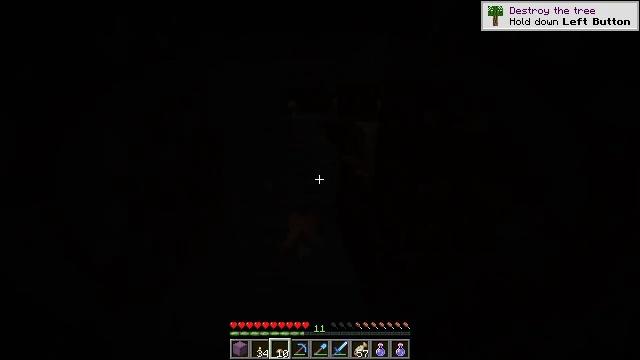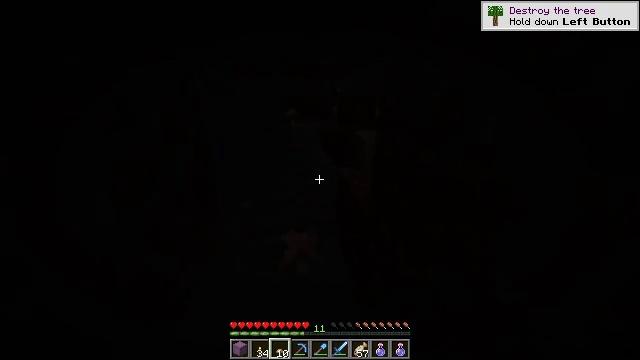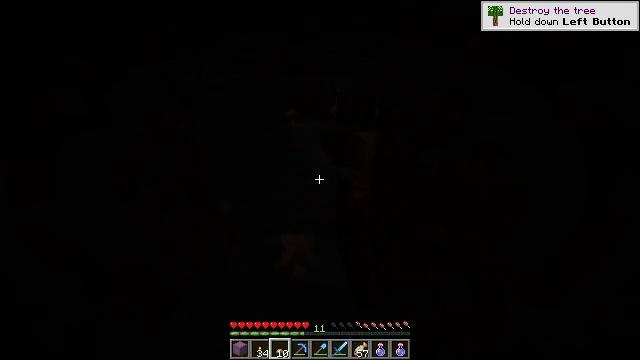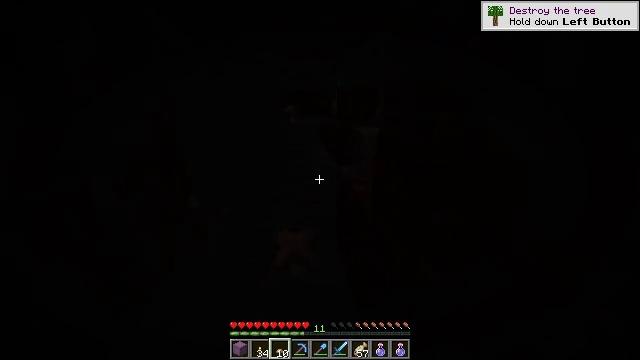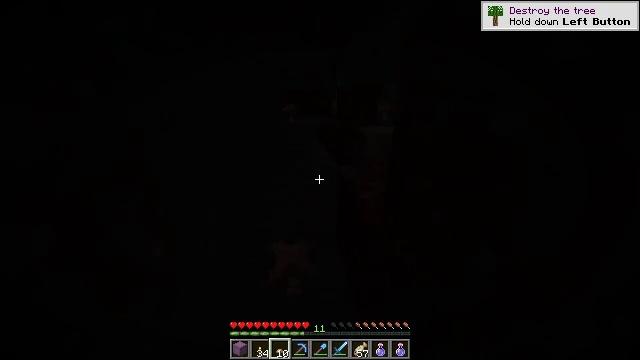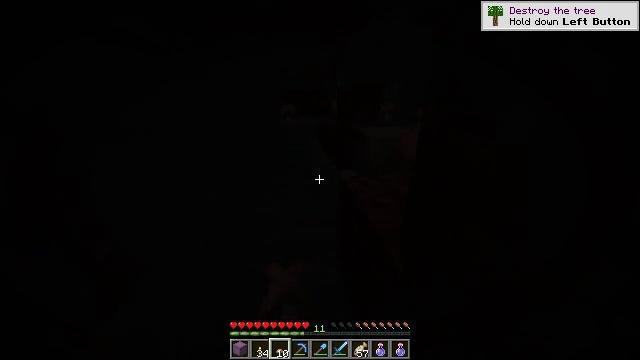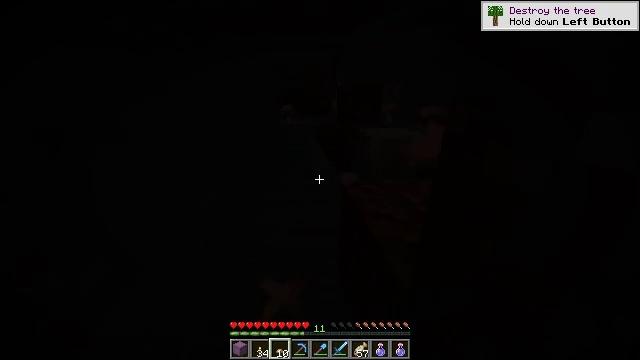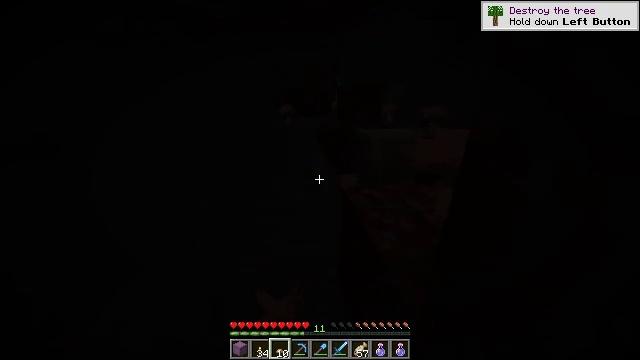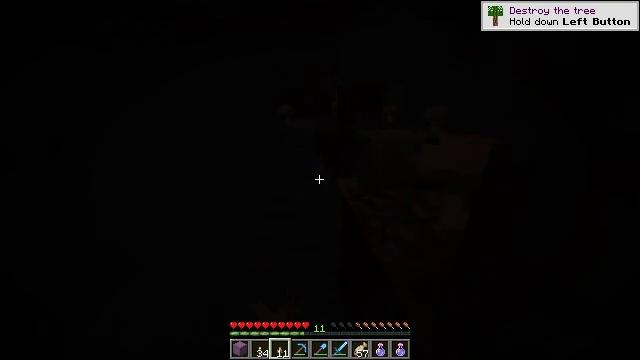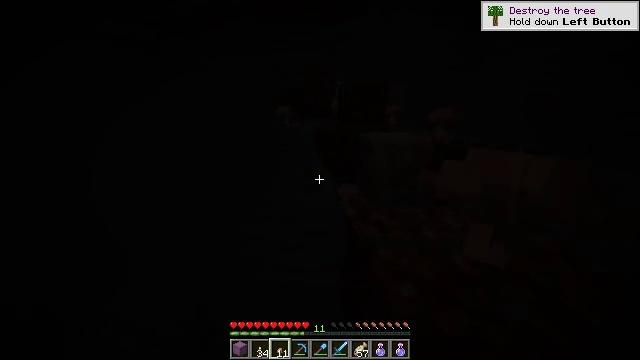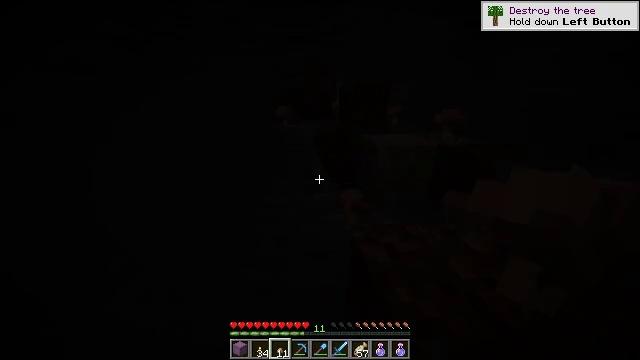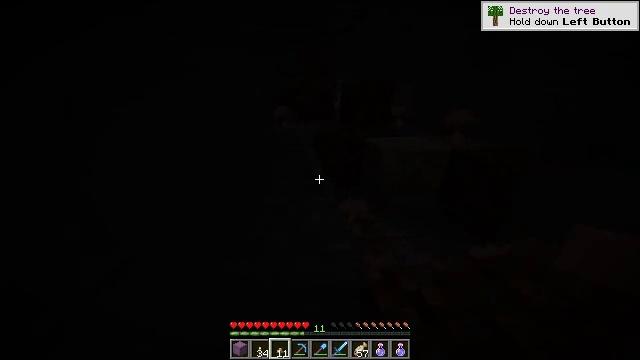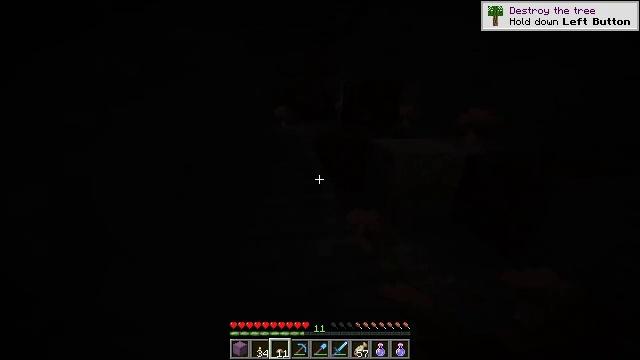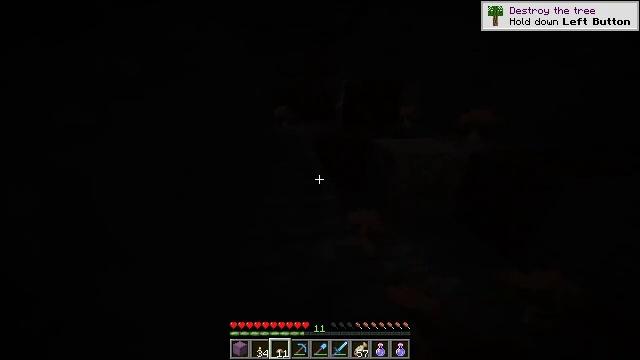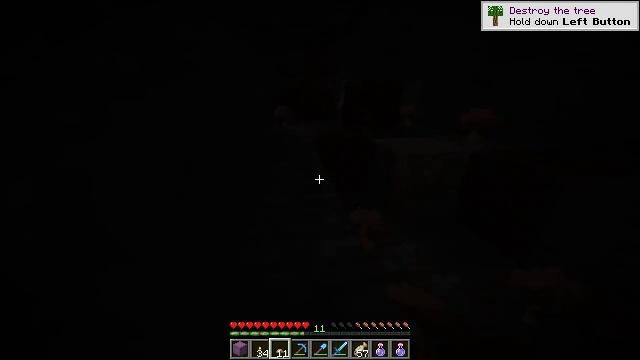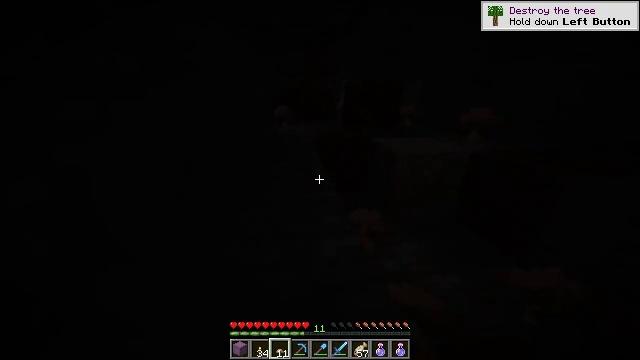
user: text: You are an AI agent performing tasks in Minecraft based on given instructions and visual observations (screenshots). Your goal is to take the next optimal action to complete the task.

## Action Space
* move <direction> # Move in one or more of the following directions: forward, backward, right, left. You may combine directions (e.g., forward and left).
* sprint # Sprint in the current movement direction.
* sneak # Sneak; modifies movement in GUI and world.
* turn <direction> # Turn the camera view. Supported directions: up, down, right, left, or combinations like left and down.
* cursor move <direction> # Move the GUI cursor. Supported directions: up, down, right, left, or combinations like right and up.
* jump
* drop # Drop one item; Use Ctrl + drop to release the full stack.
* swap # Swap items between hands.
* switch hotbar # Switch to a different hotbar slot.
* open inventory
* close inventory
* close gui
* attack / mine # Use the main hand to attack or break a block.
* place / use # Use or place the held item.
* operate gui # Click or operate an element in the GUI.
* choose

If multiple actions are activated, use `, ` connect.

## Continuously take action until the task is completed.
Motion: motion action
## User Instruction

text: Collect the brown mushroom from the forest floor.
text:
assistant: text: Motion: move forward
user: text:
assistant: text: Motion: move forward
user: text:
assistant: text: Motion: move forward
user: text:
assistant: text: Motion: move forward
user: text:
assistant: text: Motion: move forward
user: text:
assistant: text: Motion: no_op
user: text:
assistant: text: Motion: no_op
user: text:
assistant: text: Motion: move forward
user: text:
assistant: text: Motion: move forward
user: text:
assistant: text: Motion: move forward
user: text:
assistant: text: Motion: move forward
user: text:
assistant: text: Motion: move forward
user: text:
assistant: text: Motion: no_op
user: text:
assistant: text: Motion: no_op
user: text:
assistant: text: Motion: no_op
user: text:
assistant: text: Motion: turn up
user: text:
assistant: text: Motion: turn right and up
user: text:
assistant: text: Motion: turn right and up
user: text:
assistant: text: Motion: turn up
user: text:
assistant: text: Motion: turn up
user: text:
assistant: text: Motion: turn up
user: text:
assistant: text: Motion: no_op
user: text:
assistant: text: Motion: turn down
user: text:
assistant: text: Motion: turn down
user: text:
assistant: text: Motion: turn down
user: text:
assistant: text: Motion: turn down
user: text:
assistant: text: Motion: turn right and down
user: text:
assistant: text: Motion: turn right and down
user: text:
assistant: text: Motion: turn right and down
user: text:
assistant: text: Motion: turn right and down